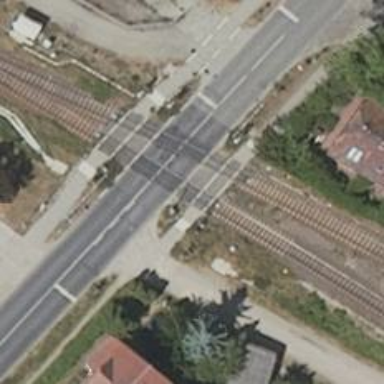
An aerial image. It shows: Railway crossing.